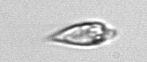
Label: Oxytoxum